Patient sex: F
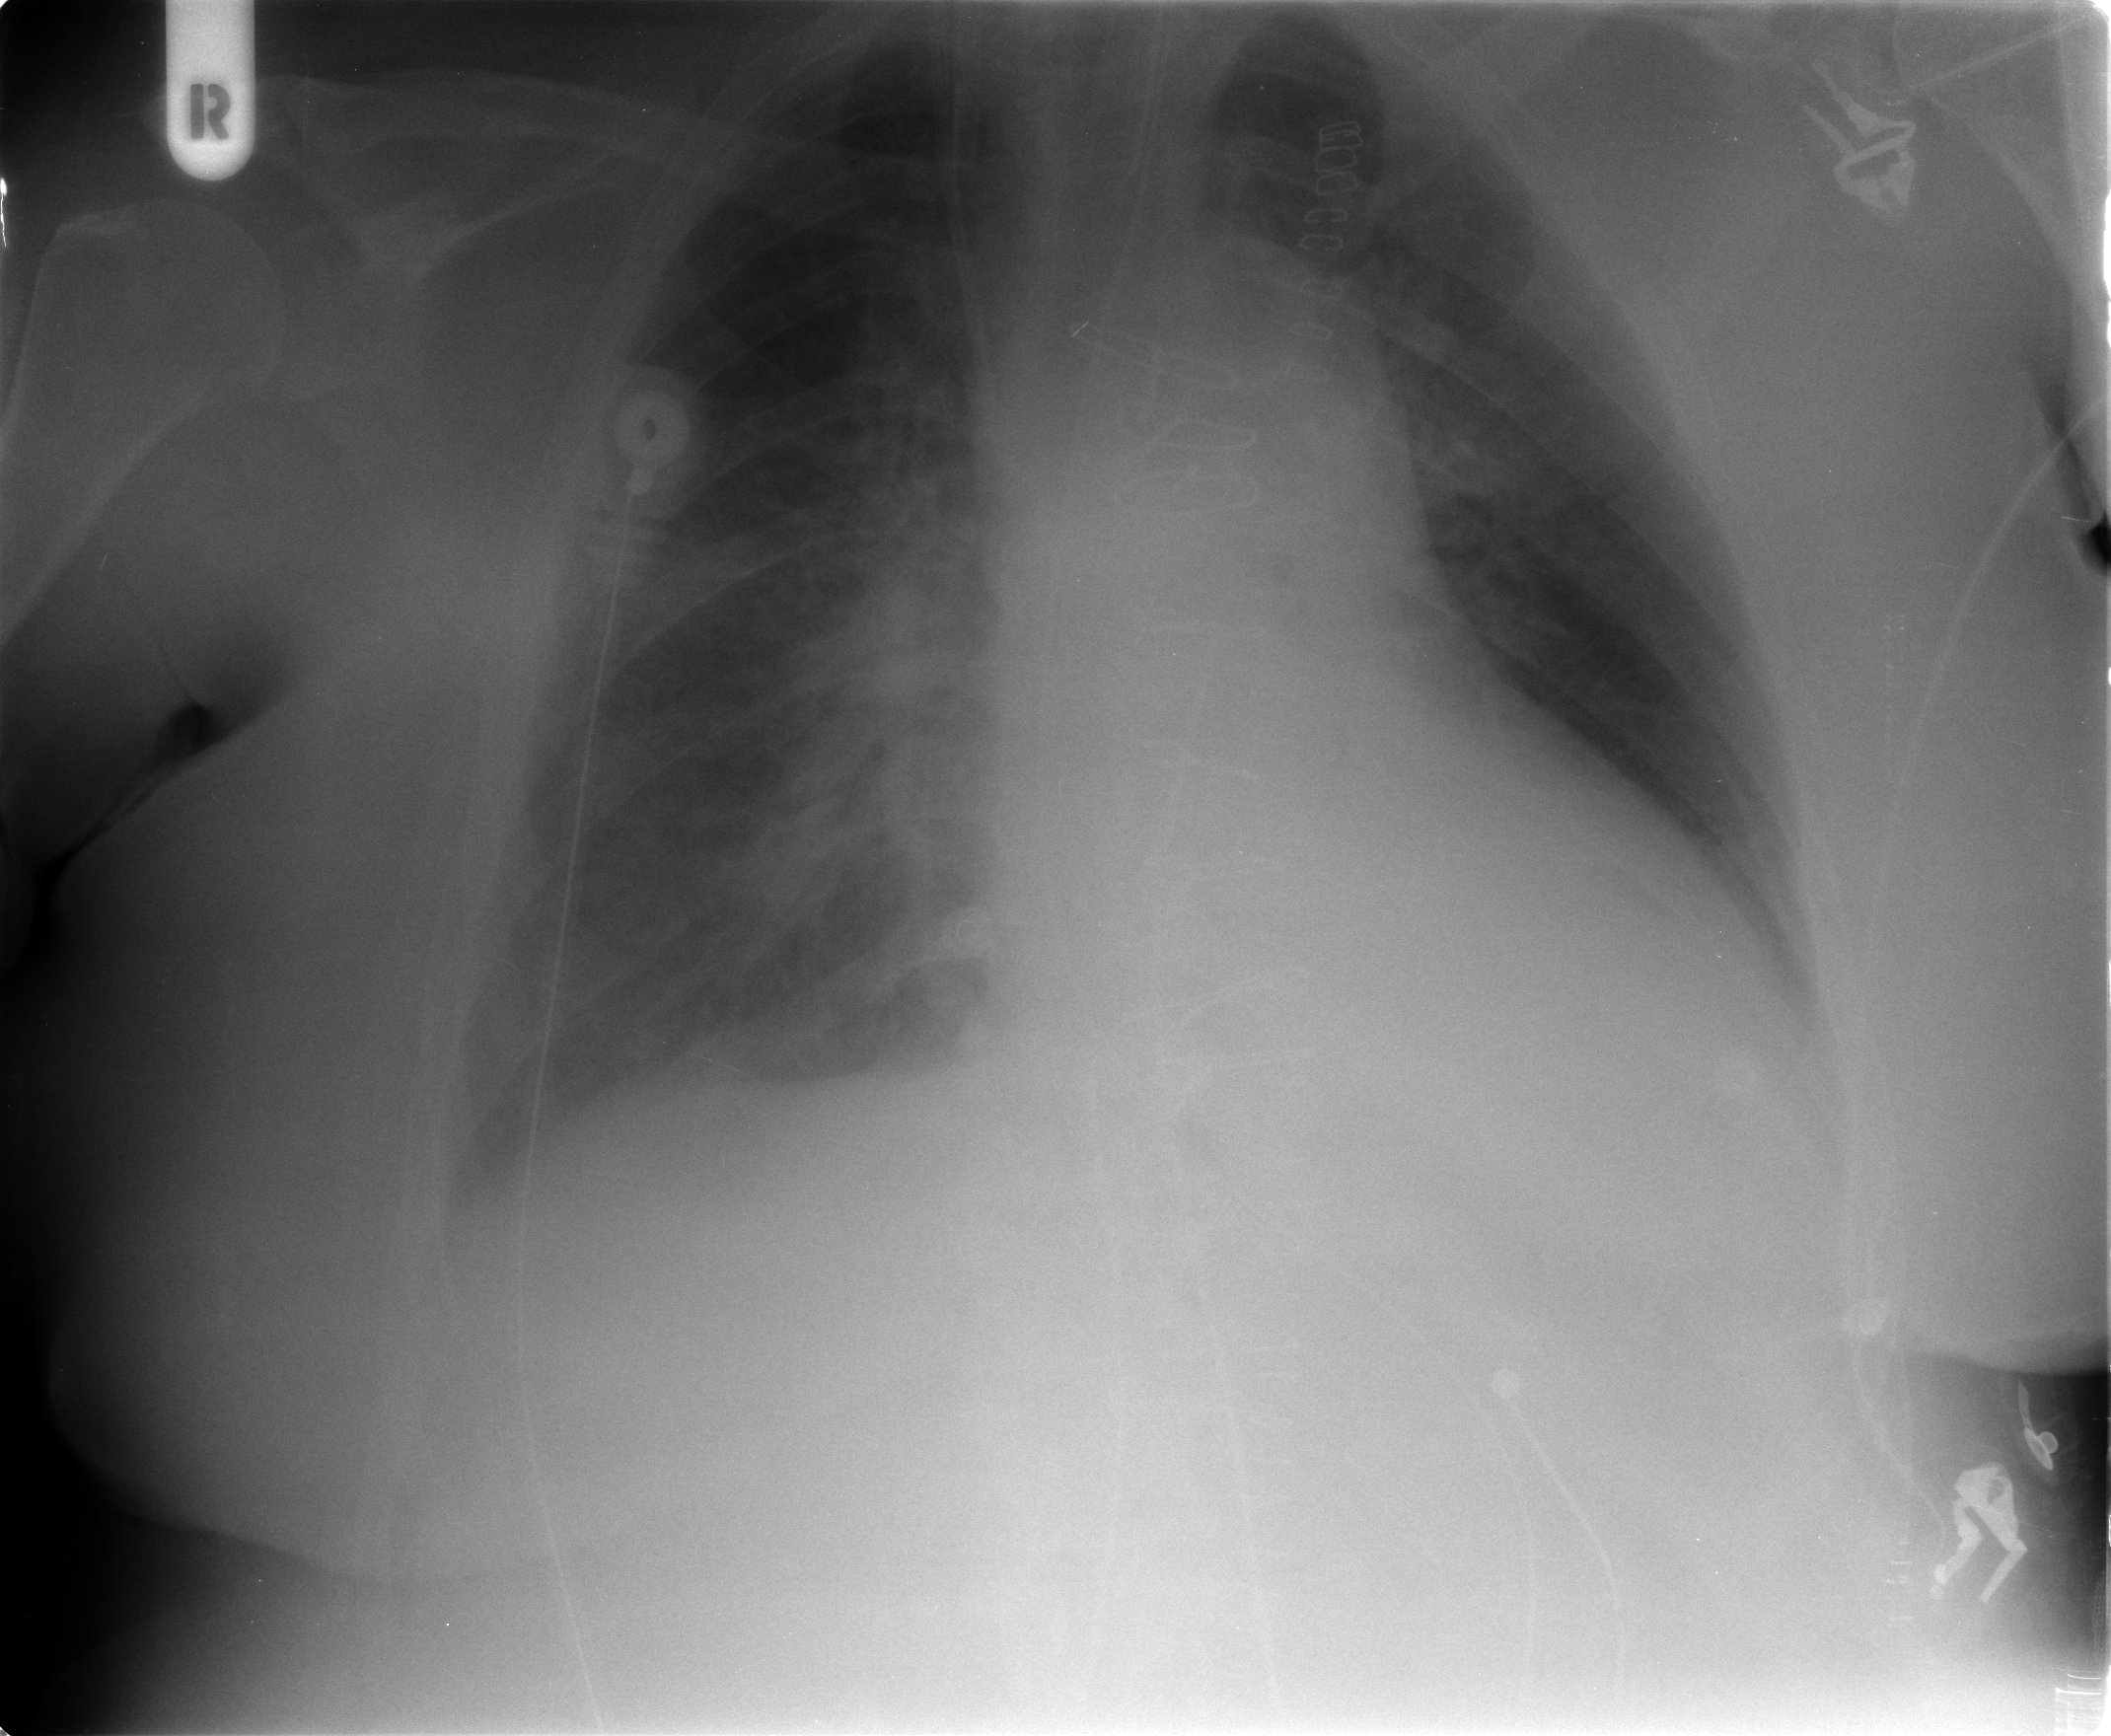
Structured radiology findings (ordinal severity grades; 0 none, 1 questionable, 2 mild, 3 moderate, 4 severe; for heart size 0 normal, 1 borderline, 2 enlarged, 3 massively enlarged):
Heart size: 0
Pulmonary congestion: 0
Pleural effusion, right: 1
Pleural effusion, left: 0
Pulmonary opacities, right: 2
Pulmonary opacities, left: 0
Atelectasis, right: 2
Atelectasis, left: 2